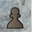
Piece: bP